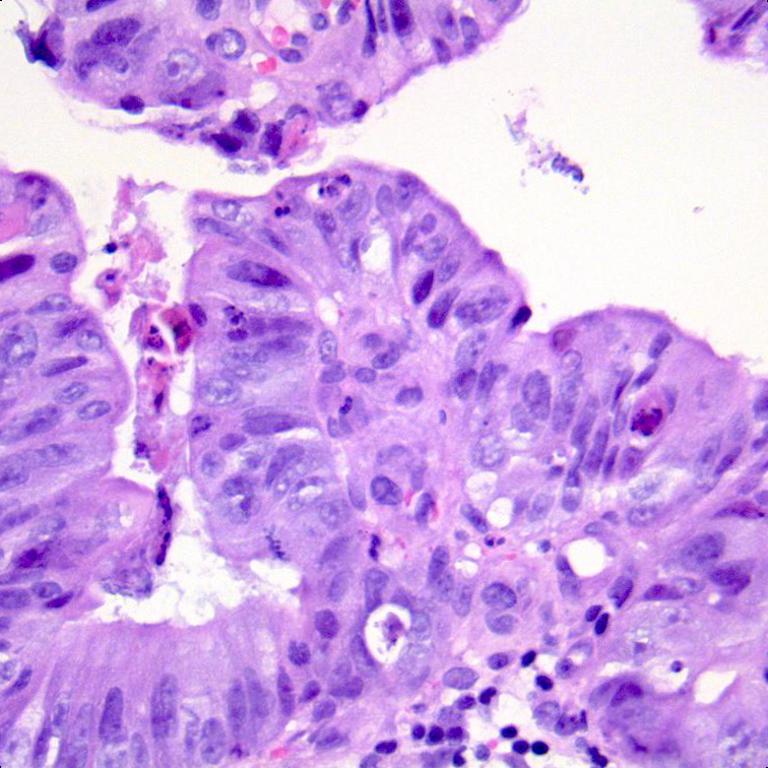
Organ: colon
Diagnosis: adenocarcinomas